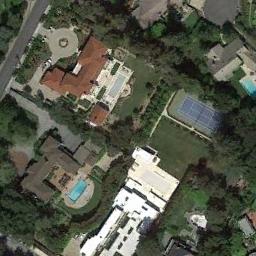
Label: tennis_court